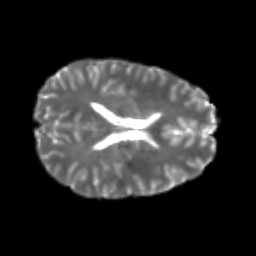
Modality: T2w
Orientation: axial
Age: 22
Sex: male
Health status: healthy
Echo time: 0.074 s